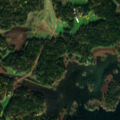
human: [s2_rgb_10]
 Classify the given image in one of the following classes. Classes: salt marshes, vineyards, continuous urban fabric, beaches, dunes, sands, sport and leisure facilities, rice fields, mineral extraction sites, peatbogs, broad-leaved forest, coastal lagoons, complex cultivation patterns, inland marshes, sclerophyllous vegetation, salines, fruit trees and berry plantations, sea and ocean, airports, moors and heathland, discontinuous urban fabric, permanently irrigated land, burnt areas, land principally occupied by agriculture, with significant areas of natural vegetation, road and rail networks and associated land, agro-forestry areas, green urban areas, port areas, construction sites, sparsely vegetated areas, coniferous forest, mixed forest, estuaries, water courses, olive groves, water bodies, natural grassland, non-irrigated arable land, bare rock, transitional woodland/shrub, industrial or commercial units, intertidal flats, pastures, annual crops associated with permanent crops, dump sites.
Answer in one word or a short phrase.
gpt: land principally occupied by agriculture, with significant areas of natural vegetation, coniferous forest, mixed forest, sea and ocean